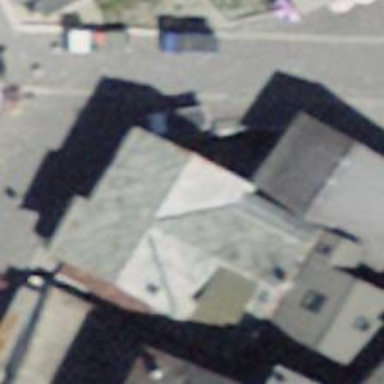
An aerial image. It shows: Clothing store.